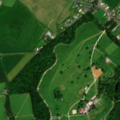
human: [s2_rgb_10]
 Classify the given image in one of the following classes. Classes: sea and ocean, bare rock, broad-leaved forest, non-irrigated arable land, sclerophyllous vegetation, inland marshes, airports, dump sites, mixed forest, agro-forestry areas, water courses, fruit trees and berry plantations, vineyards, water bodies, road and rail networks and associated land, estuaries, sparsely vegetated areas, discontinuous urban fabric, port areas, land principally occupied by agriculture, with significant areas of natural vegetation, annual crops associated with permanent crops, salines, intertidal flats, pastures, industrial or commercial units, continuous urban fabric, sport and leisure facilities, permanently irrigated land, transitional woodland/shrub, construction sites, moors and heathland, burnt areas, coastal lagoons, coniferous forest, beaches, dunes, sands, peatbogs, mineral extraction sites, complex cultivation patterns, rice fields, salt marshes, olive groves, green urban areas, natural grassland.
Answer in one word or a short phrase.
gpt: discontinuous urban fabric, sport and leisure facilities, non-irrigated arable land, pastures, broad-leaved forest, mixed forest